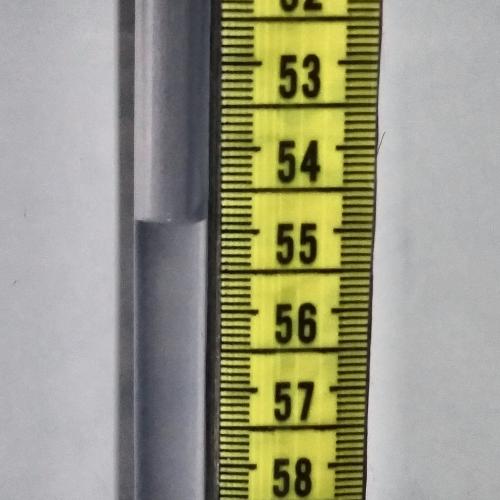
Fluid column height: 54.9 cm